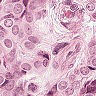
Metastatic tissue present: yes